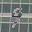
Label: 9